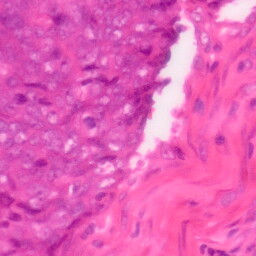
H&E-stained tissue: Colon